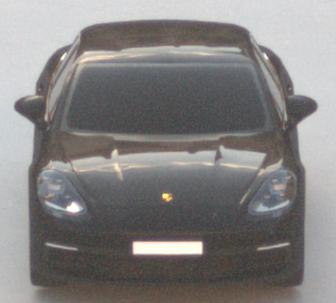
Make: Porsche
Model: Panamera
Detailed model: Panamera (971)
Model produced from: 2016/11
Model produced until: 2018/08
Doors: 5
Color: black
Road condition: dry road
Daytime: sunrise or sunset
Contrast: low contrast